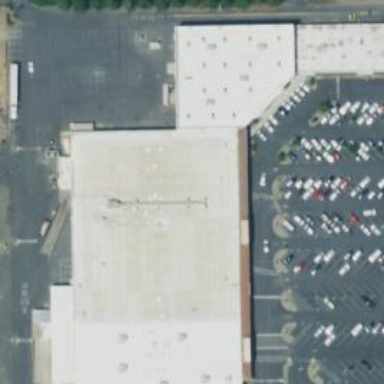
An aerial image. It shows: Supermarket.